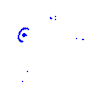
Particle: proton